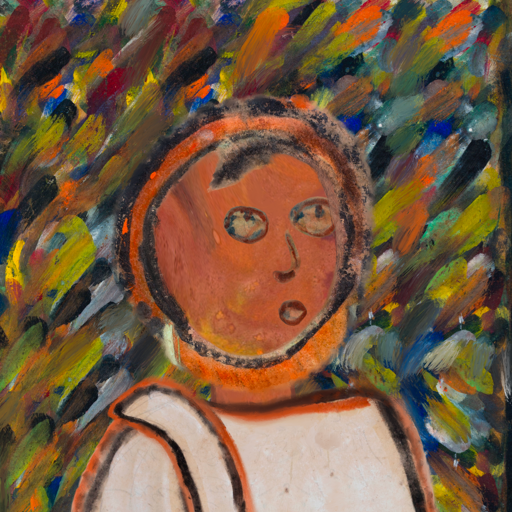
Background: An_Impression, Head And Neck Side: Mother_And_Son_Son, Face Side: Orphan, Bust: Roy_Bahadur, Hair Side: Childish, Head Accessory: Blank, Second Necklace: Blank, Necklace: Blank, Baby: Blank